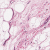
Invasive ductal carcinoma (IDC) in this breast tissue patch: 0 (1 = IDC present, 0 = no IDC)